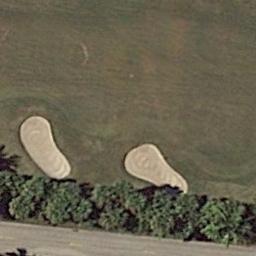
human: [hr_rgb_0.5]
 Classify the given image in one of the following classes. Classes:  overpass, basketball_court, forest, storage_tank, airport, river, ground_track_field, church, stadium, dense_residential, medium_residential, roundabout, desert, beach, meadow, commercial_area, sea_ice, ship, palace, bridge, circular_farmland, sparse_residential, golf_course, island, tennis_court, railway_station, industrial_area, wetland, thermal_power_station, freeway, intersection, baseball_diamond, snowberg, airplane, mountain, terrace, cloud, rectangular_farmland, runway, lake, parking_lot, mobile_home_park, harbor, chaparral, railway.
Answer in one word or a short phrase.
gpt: golf_course